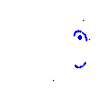
Particle: pion